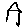
Label: house